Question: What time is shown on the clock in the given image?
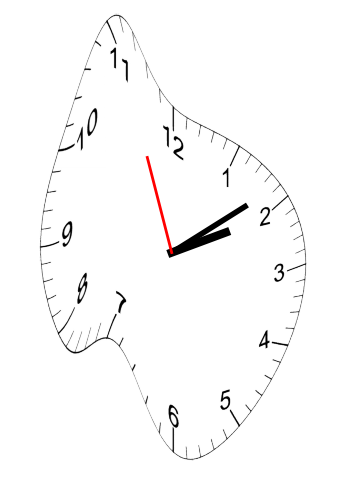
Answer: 02:08:56